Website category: auto
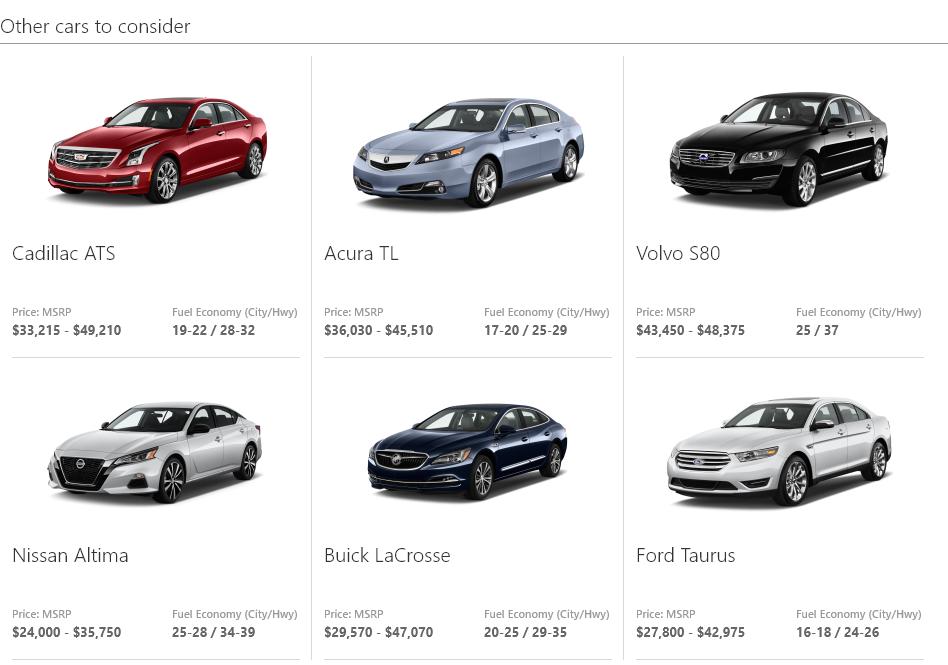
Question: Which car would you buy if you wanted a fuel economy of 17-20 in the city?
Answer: Acura TL

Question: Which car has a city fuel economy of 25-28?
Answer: Nissan Altima

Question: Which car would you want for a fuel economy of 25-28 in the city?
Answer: Nissan Altima

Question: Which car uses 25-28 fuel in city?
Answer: Nissan Altima

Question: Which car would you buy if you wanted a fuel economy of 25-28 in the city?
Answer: Nissan Altima

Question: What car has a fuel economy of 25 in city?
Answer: Volvo S80

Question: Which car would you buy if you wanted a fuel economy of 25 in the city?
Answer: Volvo S80

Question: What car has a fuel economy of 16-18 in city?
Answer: Ford Taurus

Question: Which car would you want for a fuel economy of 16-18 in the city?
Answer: Ford Taurus

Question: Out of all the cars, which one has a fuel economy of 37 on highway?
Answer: Volvo S80

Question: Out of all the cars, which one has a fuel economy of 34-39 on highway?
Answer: Nissan Altima

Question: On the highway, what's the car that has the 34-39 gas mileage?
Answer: Nissan Altima

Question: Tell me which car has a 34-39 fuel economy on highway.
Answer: Nissan Altima

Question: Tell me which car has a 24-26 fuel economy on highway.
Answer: Ford Taurus

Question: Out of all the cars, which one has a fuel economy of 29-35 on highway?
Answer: Buick LaCrosse

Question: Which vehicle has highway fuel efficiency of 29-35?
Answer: Buick LaCrosse

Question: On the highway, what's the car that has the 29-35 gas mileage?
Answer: Buick LaCrosse

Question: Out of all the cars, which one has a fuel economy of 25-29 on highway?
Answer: Acura TL

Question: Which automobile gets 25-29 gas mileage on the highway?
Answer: Acura TL

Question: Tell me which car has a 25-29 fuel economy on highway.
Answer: Acura TL